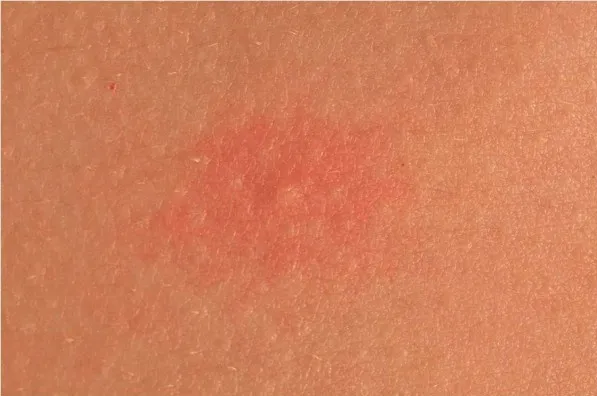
Close-up view of wheal on torso after water exposure.
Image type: medical_photograph (skin_photograph)